Question: I am trying to build an empty default project in Android Studio for Android Wear. I get this error:
'''
Error:(23, 41) error: cannot find symbol variable ic_launcher
Error:Execution failed for task ':wear:compileDebugJava'.
> Compilation failed; see the compiler error output for details.
'''
I am a total newbie in wearable app development. Any pointers would really help.

P.S.: I have done no single change in the code.
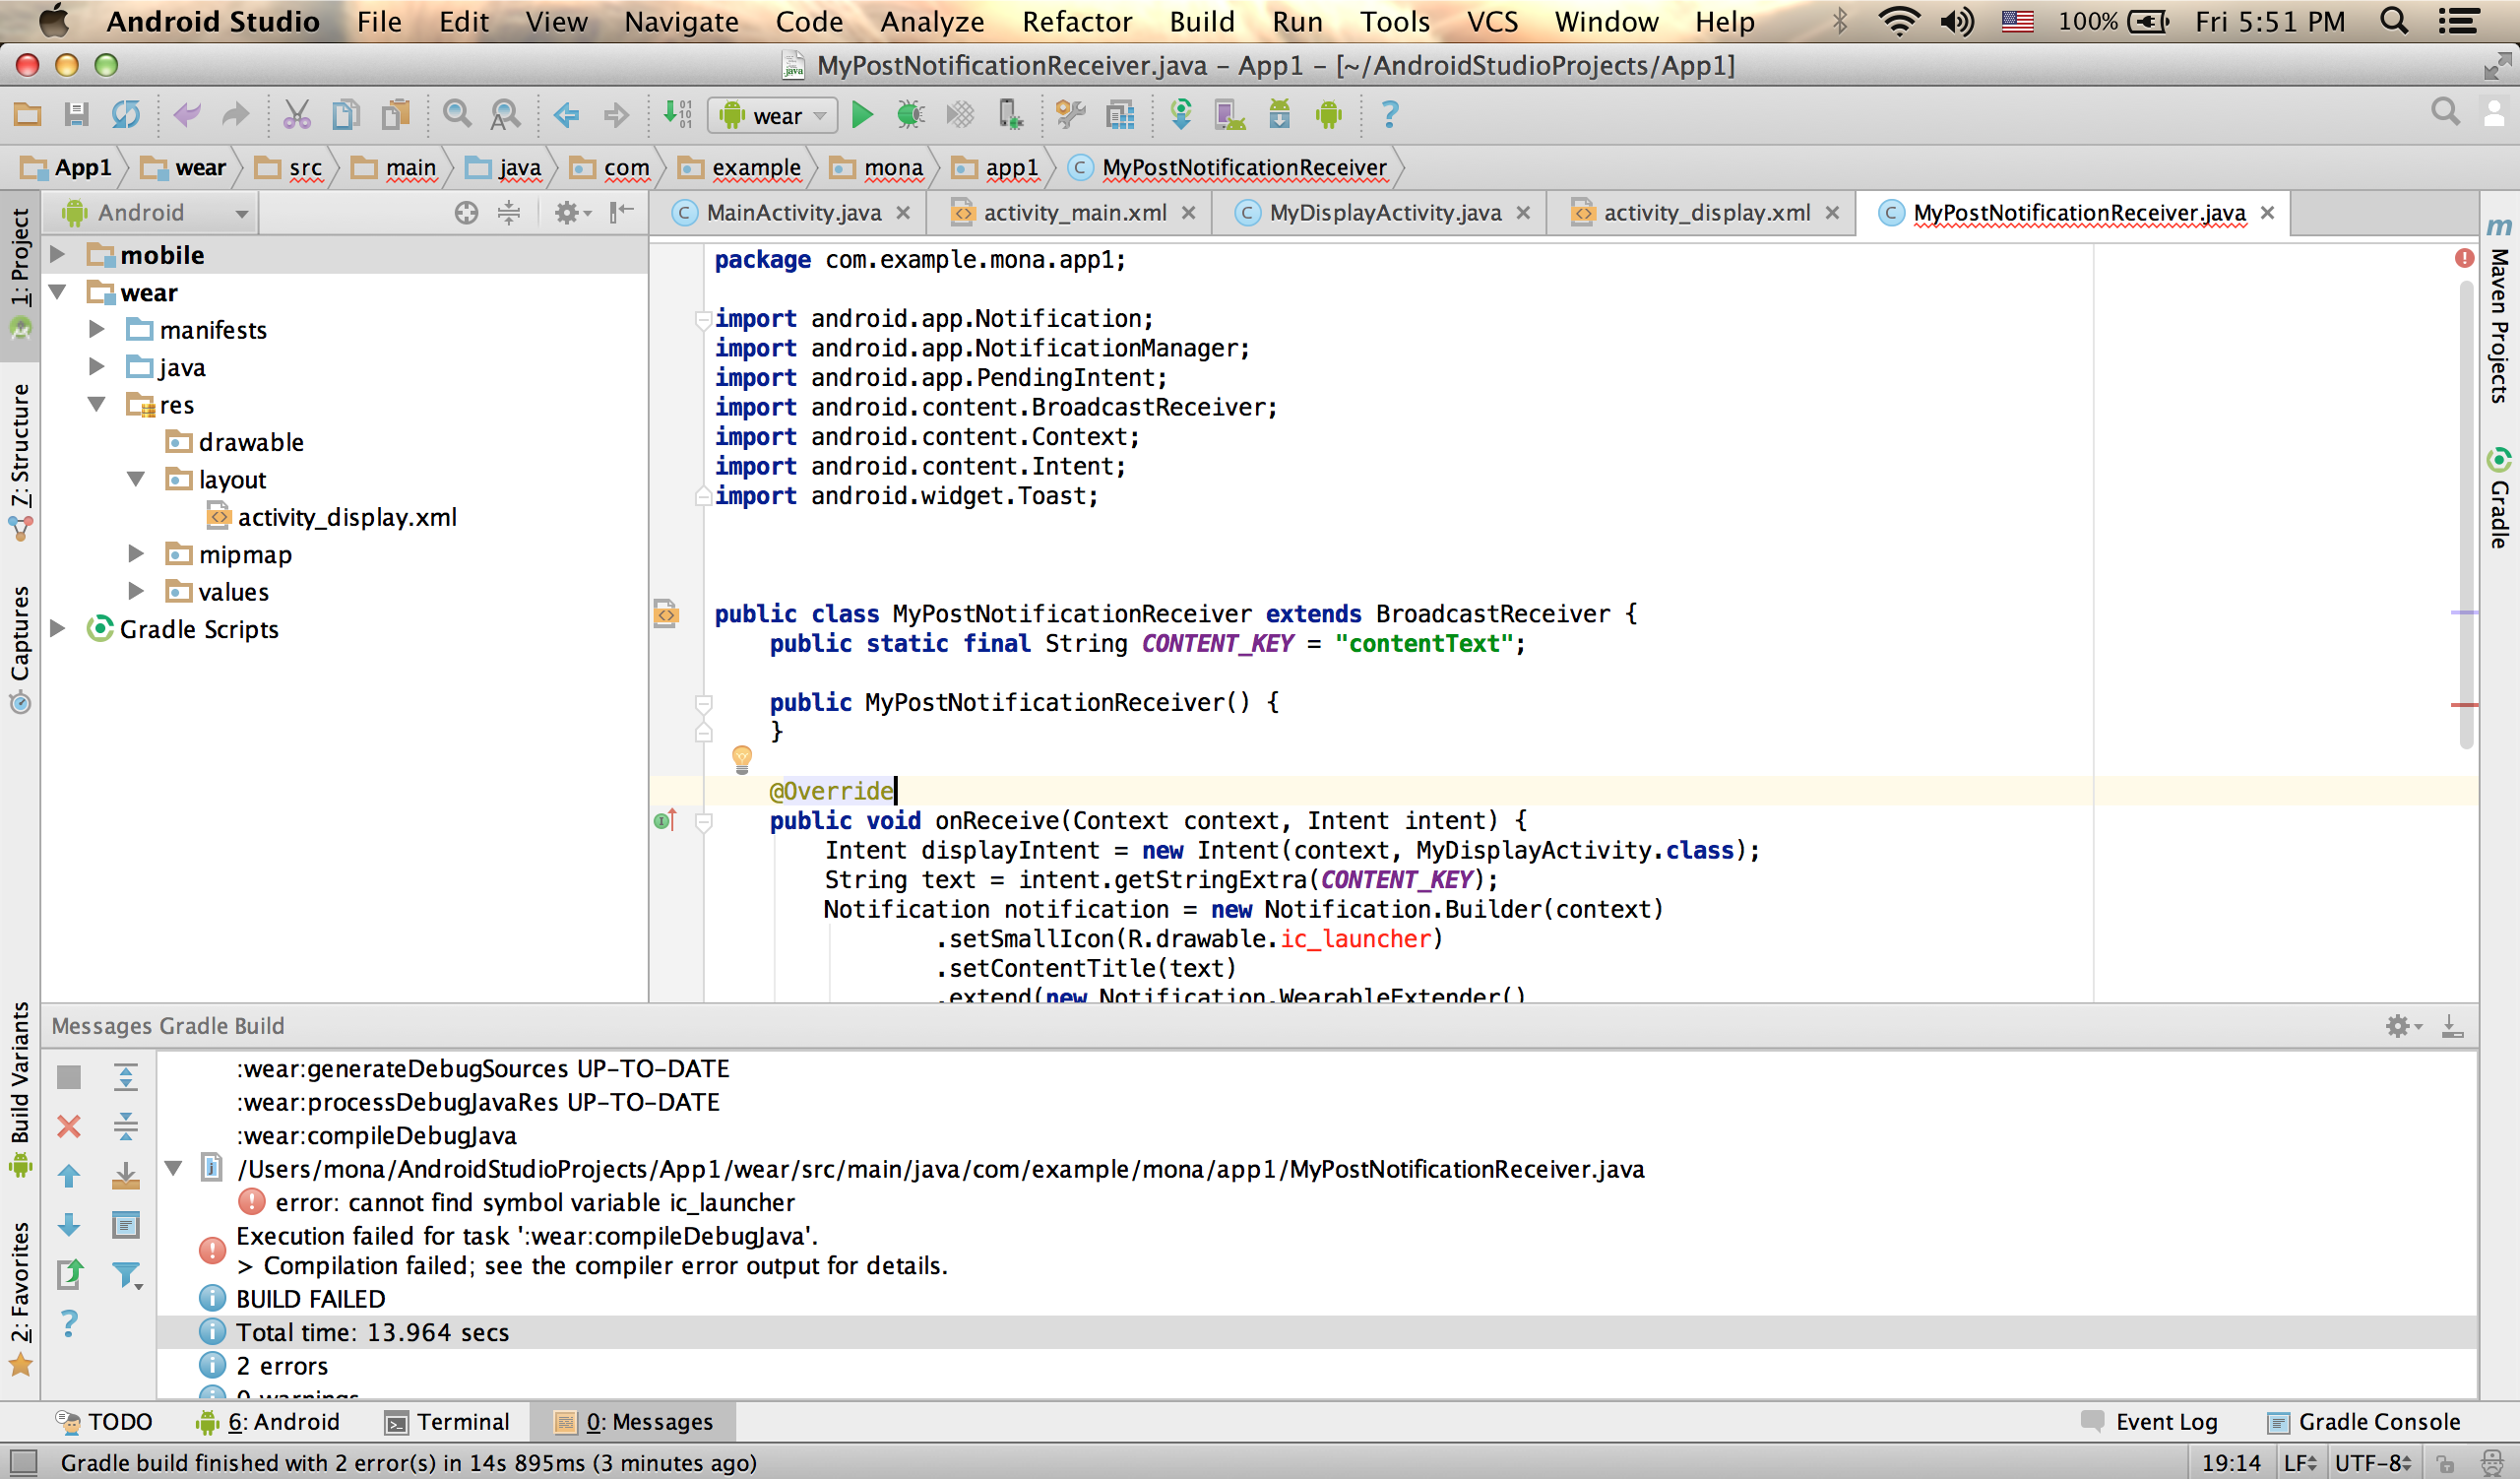
Answer: Your drawable folder is empty. Put an icon in there with the name "ic_launcher"